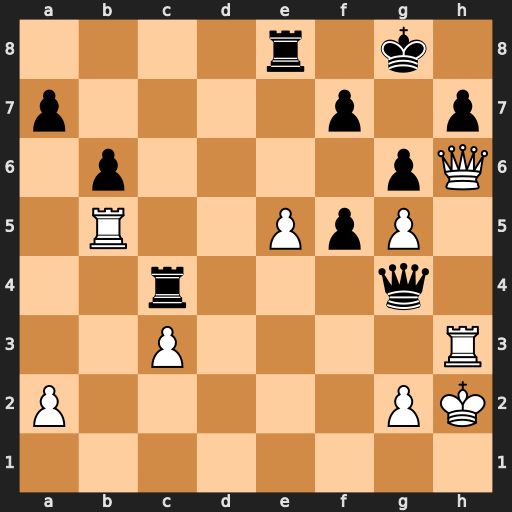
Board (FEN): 4r1k1/p4p1p/1p4pQ/1R2PpP1/2r3q1/2P4R/P5PK/8
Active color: w
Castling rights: -
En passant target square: -
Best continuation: Qxh7+ Kf8 Qh8+ Ke7 Qf6+